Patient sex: F
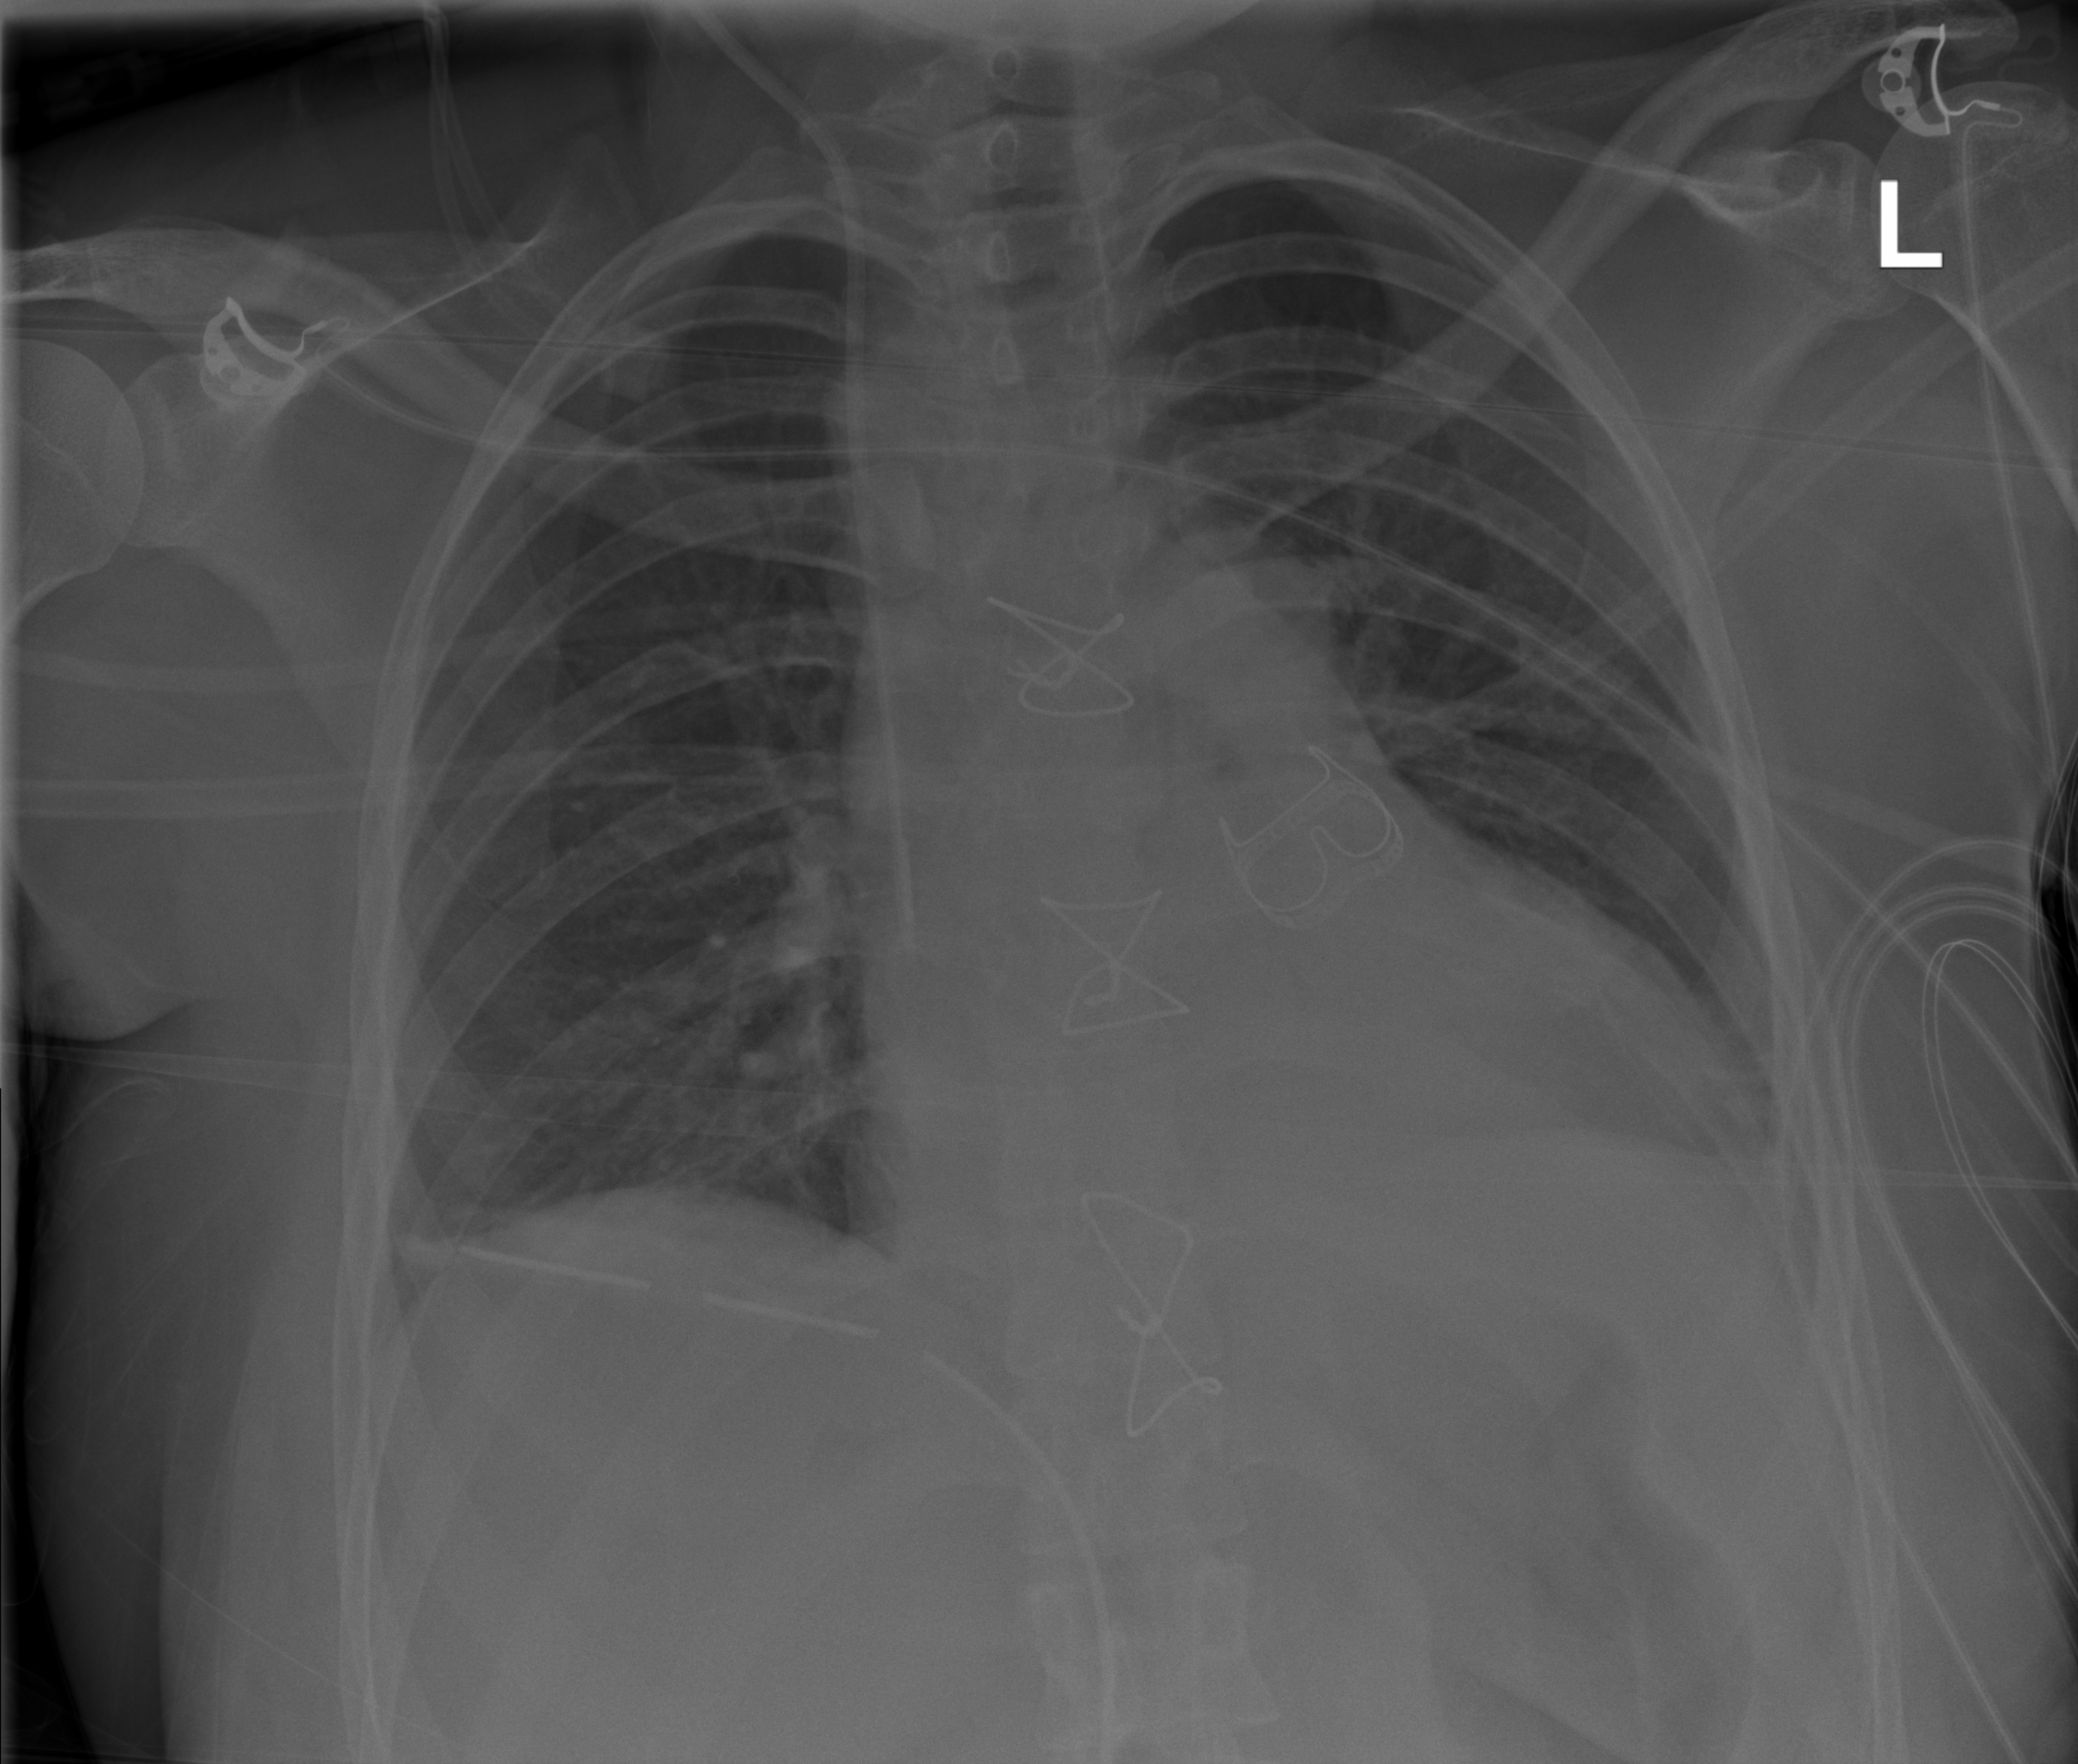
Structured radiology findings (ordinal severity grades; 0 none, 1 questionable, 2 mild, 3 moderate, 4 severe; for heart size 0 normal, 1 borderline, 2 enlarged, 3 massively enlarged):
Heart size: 1
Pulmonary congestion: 1
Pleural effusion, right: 1
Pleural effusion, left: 1
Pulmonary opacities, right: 1
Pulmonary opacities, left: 0
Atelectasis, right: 2
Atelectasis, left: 2